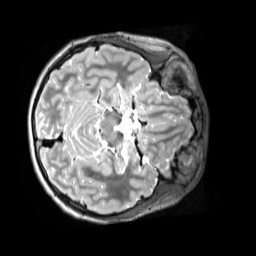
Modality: T2w
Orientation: axial
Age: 12
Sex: male
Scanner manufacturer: siemens
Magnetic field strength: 3 T
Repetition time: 3.2 s
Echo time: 0.408 s